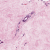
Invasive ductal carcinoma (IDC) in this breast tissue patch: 0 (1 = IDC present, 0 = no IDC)